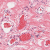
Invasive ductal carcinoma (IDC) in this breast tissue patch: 0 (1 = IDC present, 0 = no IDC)